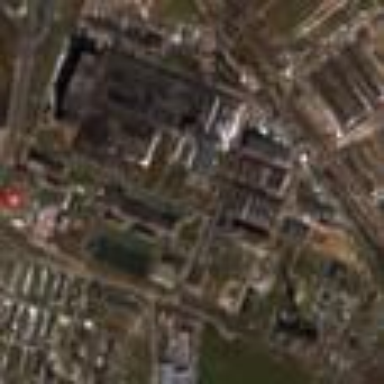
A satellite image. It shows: Industrial area mainly used for chemical purposes.